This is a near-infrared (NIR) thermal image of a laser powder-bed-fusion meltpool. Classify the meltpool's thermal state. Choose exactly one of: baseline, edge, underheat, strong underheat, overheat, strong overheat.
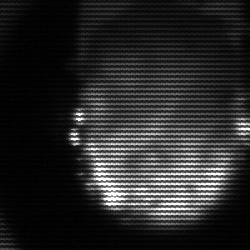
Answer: baseline